Question: I am setting a cookie like so:
'''
$cookie = array(
'name' => 'test',
'value' => 'test',
'expire' => 86500,
'domain' => '.iwantaspeaker.com',
'path' => '/'
//'secure' => TRUE
);
$this->input->set_cookie($cookie);
var_dump($this->input->cookie('test', false));
'''
Which returns 'bool(false)'
I get absolutely no response. I have in the config:
'''
$config['cookie_prefix'] = "iwas_";
'''
And the cookie is stored as 'iwas_test', so I have also tried '$this->input->cookie("iwas_test",true);' to no avail.
I can also see that the cookie is set in chrome:

<URL>. What must I do to retrieve the cookie correctly? the URL is on a local network machine, so the domain is pointed to the local IP with an entry in my hosts file, if this makes any difference.
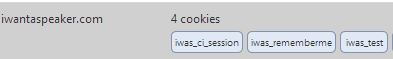
Answer: ah-ha! make sure you dont pass expire as a string
'''
$cookie = array(
'name' => 'test',
'value' => 'test',
'expire' => 86500, <--
'domain' => 'www.iwantaspeaker.com',
'path' => '/',
'secure' => TRUE <-- will only be set on https
);
// $this->ci->db->insert("UserCookies", array("CookieUserEmail"=>$userEmail, "CookieRandom"=>$randomString));
$this->input->set_cookie($cookie);
var_dump($this->input->cookie('iwas_test', false));
'''